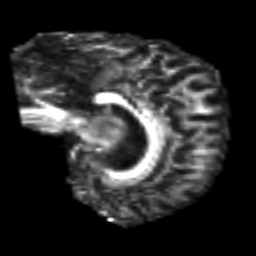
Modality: FA
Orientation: sagittal
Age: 58
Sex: male
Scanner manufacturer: siemens
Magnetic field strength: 3 T
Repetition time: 4.987 s
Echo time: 0.0792 s